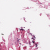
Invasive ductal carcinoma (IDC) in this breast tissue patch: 1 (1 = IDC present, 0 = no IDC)